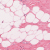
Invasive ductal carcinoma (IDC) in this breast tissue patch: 0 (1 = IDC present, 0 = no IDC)